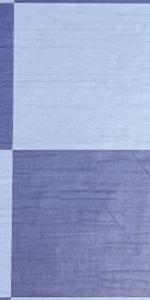
Label: Empty